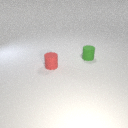
small red rubber cylinder in front of small green rubber cylinder